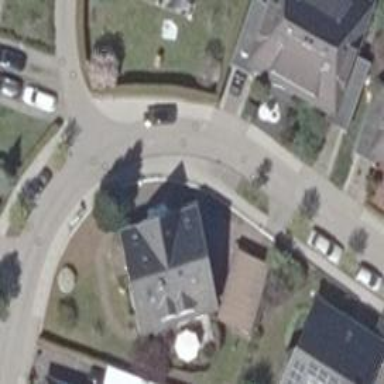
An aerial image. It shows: Residential road with sidewalks on both sides.